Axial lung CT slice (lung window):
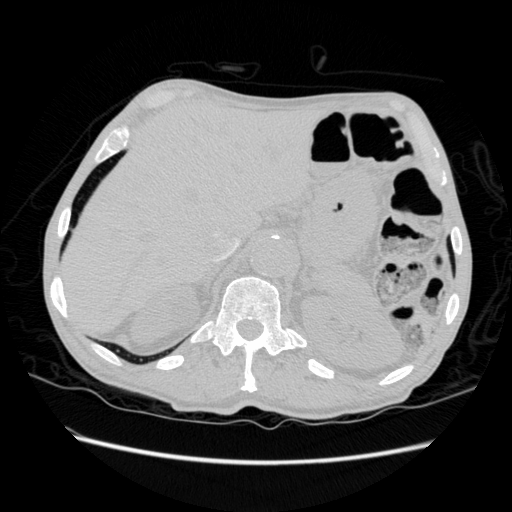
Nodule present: no